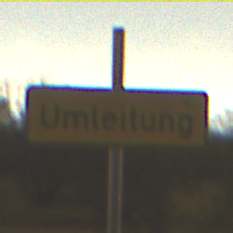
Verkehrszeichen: Umleitungsankuendigung
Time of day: Night
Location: Outdoor (Nature)
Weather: Clear
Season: NotSpecified
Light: Natural